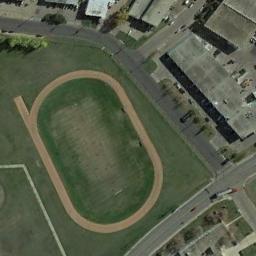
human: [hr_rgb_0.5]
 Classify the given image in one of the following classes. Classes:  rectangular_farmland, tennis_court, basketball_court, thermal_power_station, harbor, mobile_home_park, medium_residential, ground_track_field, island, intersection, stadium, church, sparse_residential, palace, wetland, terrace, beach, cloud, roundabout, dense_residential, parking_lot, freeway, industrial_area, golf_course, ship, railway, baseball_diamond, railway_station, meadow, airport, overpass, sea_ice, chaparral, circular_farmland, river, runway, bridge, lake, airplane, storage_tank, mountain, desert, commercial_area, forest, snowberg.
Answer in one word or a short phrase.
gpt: ground_track_field